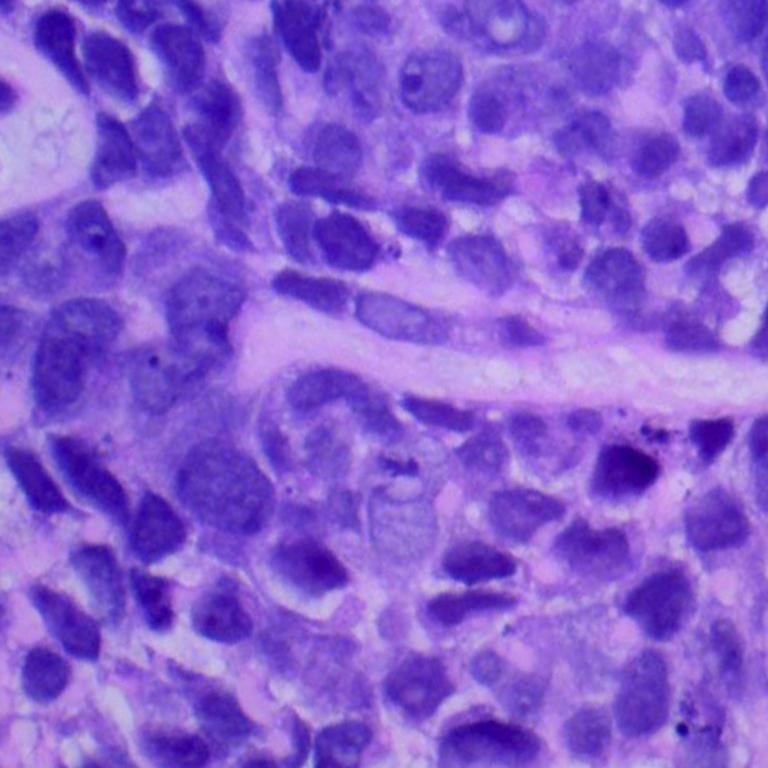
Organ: lung
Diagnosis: squamous carcinomas